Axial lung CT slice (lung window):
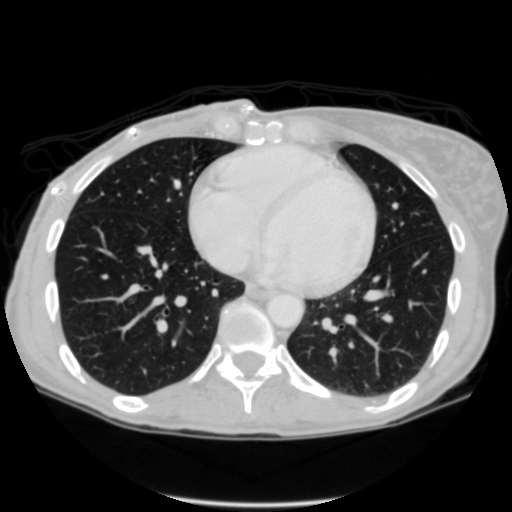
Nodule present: no